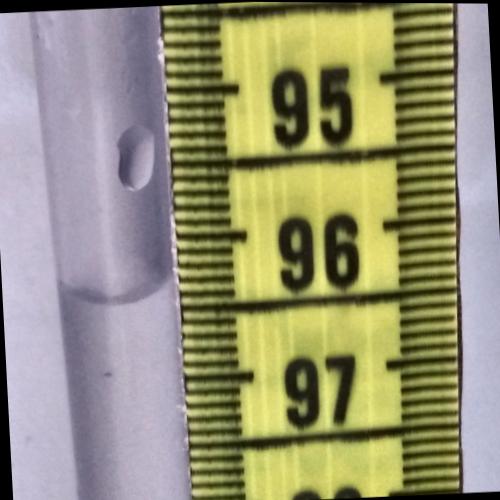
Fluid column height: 96.4 cm